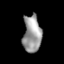
Tissue: lung
Cell type: Epithelial cells
Senescence score: 0.2218
Nuclear area (px): 662
Mean DAPI intensity: 154.752